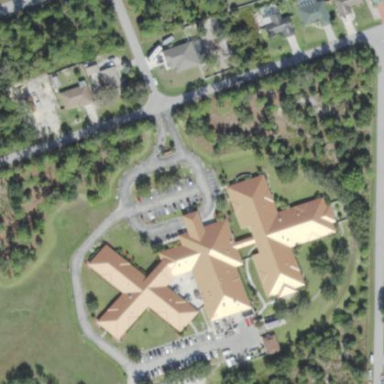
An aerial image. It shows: Nursing home building.